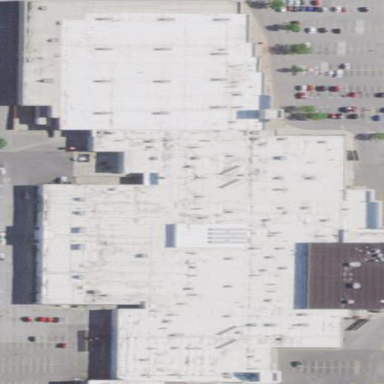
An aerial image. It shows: Retail building that is part of mall.